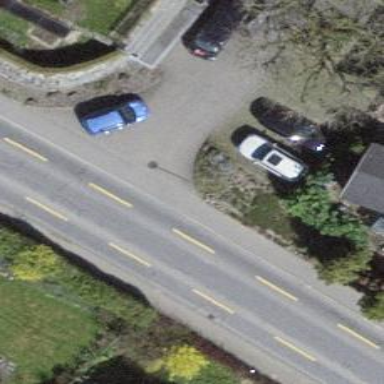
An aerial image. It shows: Sidewalk along the footway.